Question: In reference to these questions of mine,
<URL>
<URL>
If I run this SQL query then I get something like this,
'''
SELECT CrateTitle,CrateDescription,CrateID,
stuff(
(
SELECT ',<a href=''' + [FruitWebsite] + ''' target=''_blank''>'+ [FruitTitle] +'</a>' FROM fruits WHERE CrateID = t.CrateID FOR XML path('')
),1,1,' ') Types_of_Fruits_in_Crate
FROM (SELECT DISTINCT CrateTitle,CrateDescription,CrateID FROM fruits )t
'''

But my GridView is not displaying what I want, I want a whereas my gridview is not taking this '<a href='www.mango1.com' target='_blank'>Mango 1</a>' as a HyperLink.
Now if I try this,
'''
SELECT ',<asp:HyperLink ID='sadasdasdas' + [FruitWebsite] + ''' target=''_blank''>'+ [FruitTitle] +'</a>' FROM fruits WHERE CrateID = t.CrateID FOR XML path('')
),1,1,' ') Types_of_Fruits_in_Crate
FROM (SELECT DISTINCT CrateTitle,CrateDescription,CrateID FROM fruits )t
'''
Then I start getting errors as Syntax is not right.
: <URL>
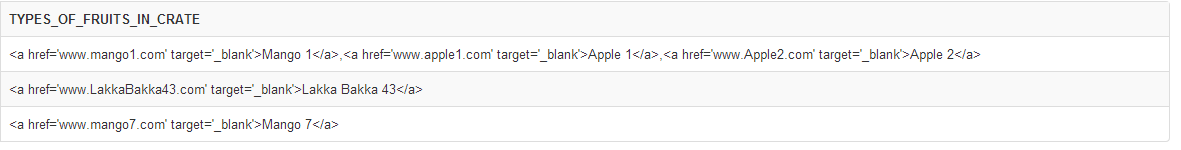
Answer: Why are you changing the SQL to output hyperlinks in full?
Surely you should use the GridView control to do this with a 'HyperLinkColumn', so SQL:
'''
SELECT CrateTitle,CrateDescription,CrateID,FruitWebsite,FruitTitle
FROM fruits
-- WHERE CrateID = ? -- add criteria if needed
'''
Then the GridView:
'''
<asp:GridView id="grd" runat="server">
<columns>
<asp:hyperlinkfield datatextfield="FruitTitle"
datanavigateurlfields="FruitWebsite"
datanavigateurlformatstring="{0}"
headertext="Linky link"
target="_blank" />
</columns>
</asp:GridView>
'''
## edit
---
You can add this dynamically if you wish in codebehind:
'''
HyperLinkField hlf = new HyperLinkField();
hlf.datatextfield = "FruitsTitle"; // Or a string variable
hlf.datanavigateurlfields="FruitWebsite"; // Or a string variable
hlf.datanavigateurlformatstring="{0}"; // Or a string variable
hlf.headertext="Linky link"; // Or a string variable
hlf.target = "_blank";
GrdiView grd = new GrdiView();
grd.columns.add(hlf);
'''
This is all off the top of my head, as I've no IDE in front of me so some of the syntax may be out or need capitals etc... But the concept is that you can define a column in codebehind, add it to a GridView, either defined in codebehind or on the page, then bind the data and you're off!